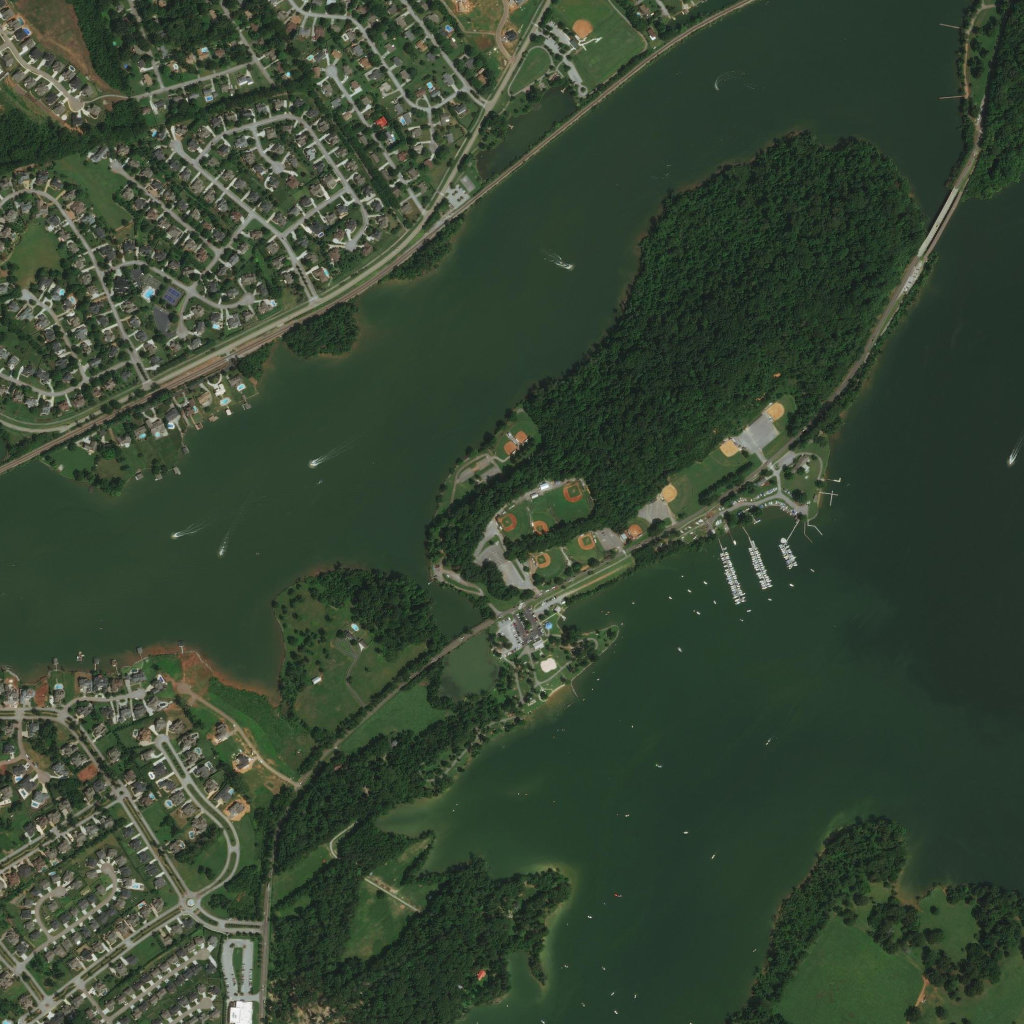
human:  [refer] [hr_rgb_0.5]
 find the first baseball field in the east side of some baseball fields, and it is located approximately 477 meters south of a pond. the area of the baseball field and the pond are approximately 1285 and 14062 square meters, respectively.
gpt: <box>[[49, 40, 52, 43, 0]]</box>